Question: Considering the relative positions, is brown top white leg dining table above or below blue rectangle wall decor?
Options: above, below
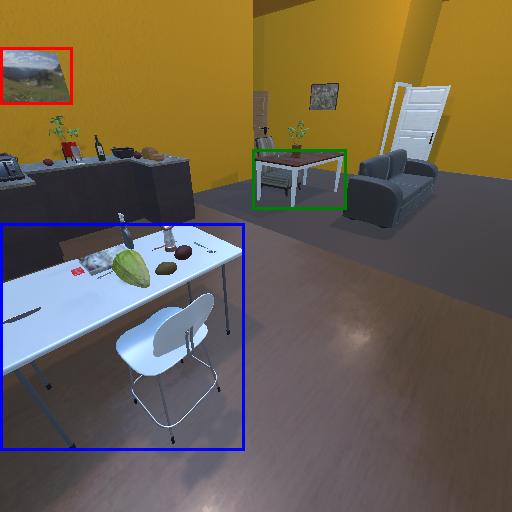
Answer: above